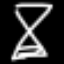
Label: hourglass